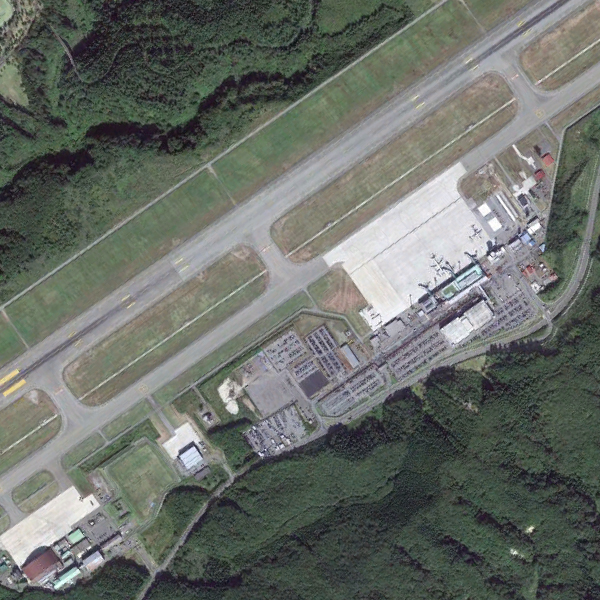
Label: Airport